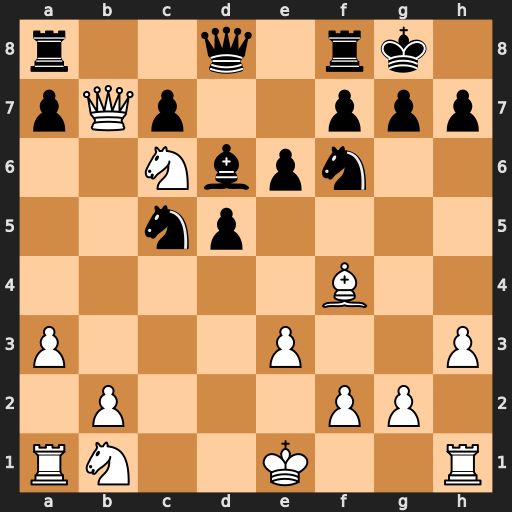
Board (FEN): r2q1rk1/pQp2ppp/2Nbpn2/2np4/5B2/P3P2P/1P3PP1/RN2K2R
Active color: w
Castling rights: KQ
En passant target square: -
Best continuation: Nxd8 Nxb7 Nxb7 Bxf4 exf4